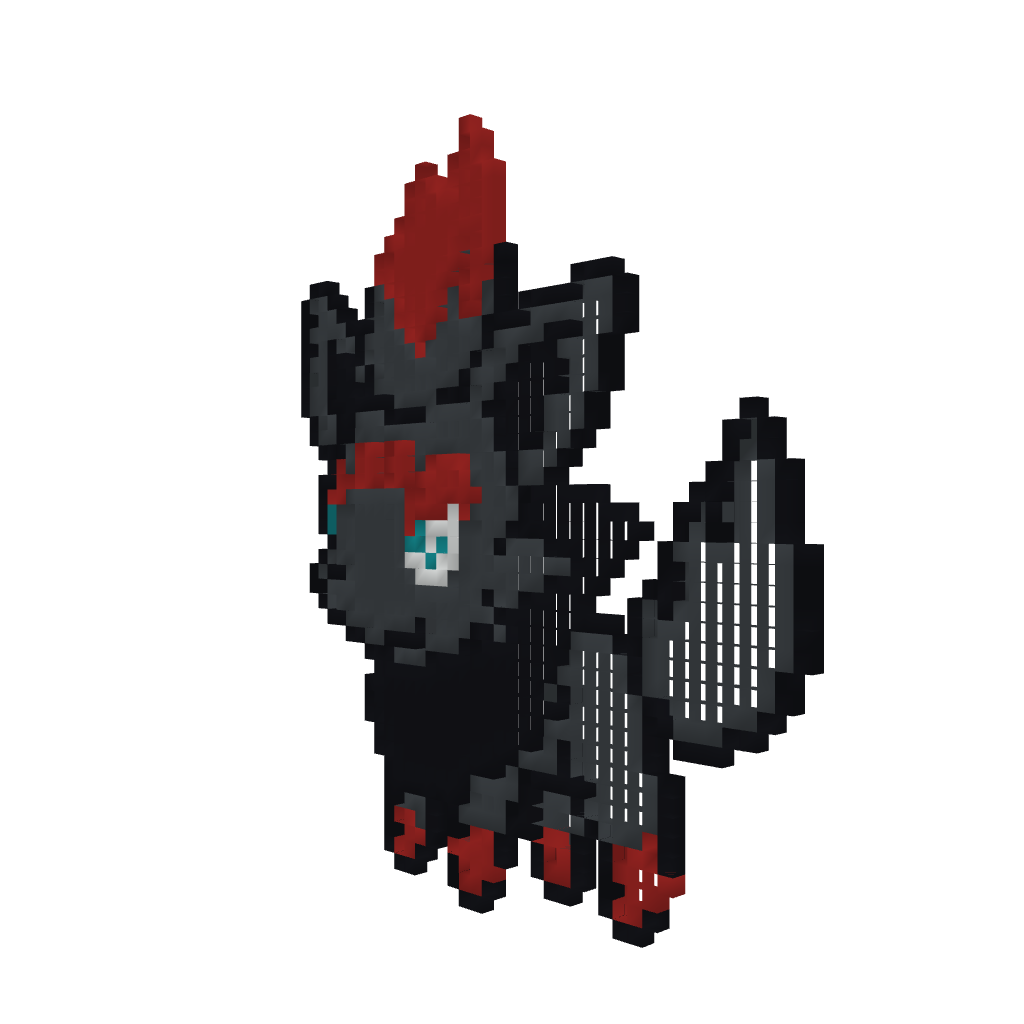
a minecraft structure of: Pokemon Black&amp;White 1-2 Zorura Pixel Art